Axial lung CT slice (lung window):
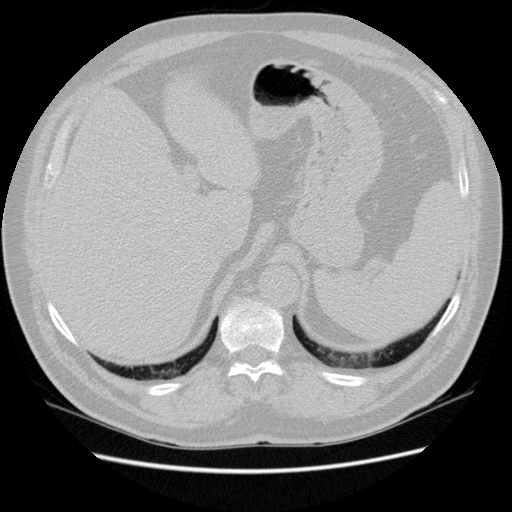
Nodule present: no